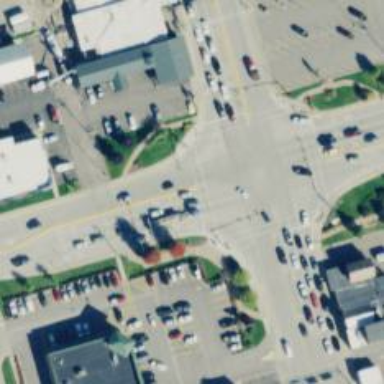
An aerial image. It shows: Solid stop line on the road.